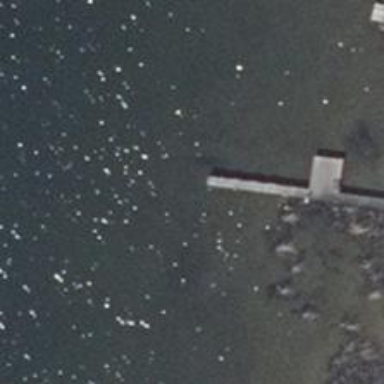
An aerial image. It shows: Man-made pier.